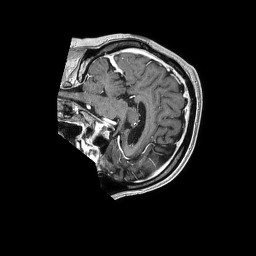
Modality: T1w
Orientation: sagittal
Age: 68
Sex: male
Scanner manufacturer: philips
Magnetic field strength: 1.5 T
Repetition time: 0.007816 s
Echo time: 0.003612 s